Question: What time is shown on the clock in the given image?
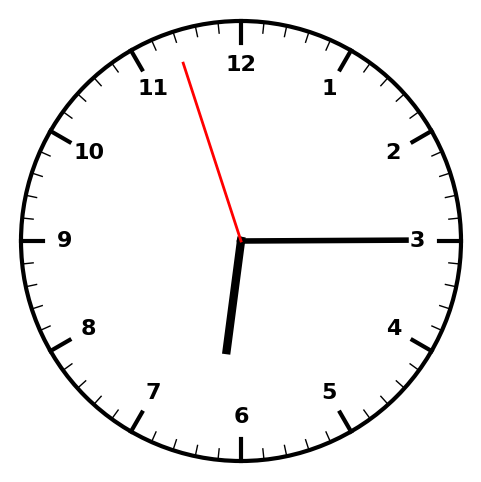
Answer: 06:14:57